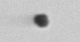
Label: nanoplankton_mix